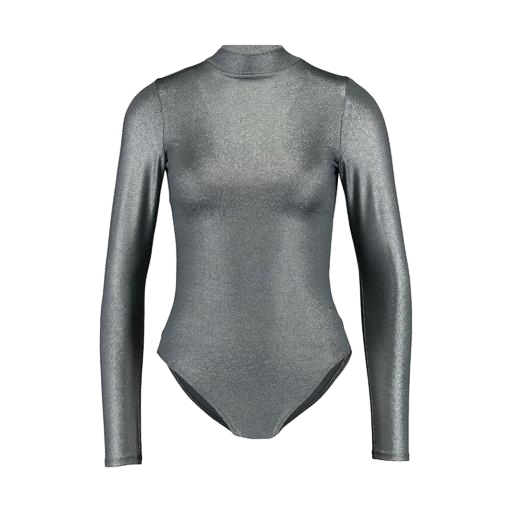
high-neck top, silver high neck jersey top, long-sleeve top, white background